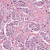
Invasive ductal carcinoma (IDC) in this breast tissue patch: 1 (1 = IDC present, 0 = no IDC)